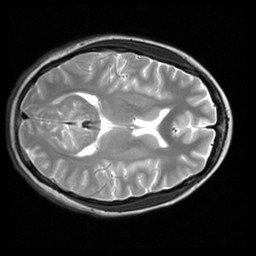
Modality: inplaneT2
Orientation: axial
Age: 21
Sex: female